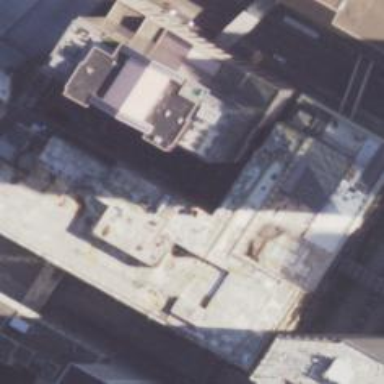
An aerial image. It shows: Department store building.